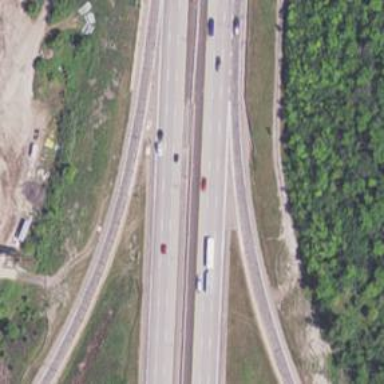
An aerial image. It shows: Motorway link.